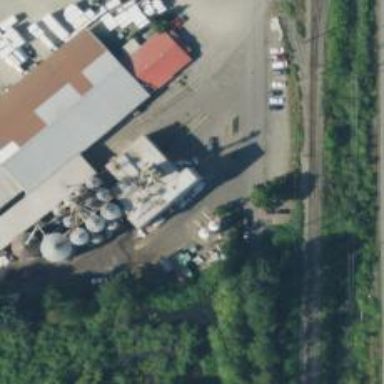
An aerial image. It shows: Silo.